Field crop: maize
Growth stage: 2
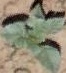
Species: datura